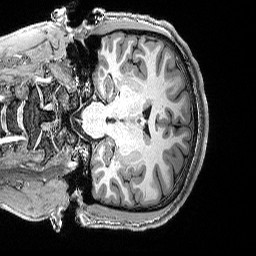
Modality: T1w
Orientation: coronal
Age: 18
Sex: male
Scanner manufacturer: siemens
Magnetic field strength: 3 T
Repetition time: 2.53 s
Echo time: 0.0033 s